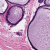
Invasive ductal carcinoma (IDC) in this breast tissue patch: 0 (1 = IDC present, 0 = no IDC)